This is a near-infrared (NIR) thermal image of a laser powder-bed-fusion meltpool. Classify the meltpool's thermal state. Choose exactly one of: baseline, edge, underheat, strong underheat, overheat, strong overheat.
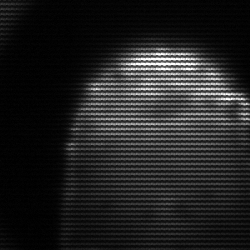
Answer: edge